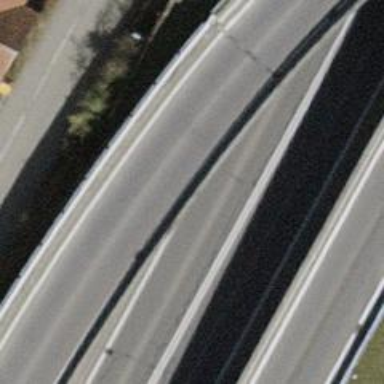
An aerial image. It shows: Bridge over motorroad. The highway is trunk link.